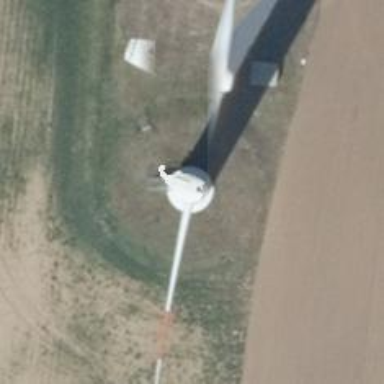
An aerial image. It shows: Wind generator using wind turbines of horizontal axis.